Question: I'm new to programming on Xcode and can't really find out how to call the 'SecondViewController' window by pressing a button. The button is called Ingredients; I tried entering "'-(IBAction)Ingredients:(id)sender;' in the 'ViewController.h' and but then saw that there was the 'FirstViewController.h' and 'SecondViewController.h', same with First and second 'ViewControllers'.
Anyways, what I wanted to do was be able to click the "Ingredients" button and make it go to a completely different window, with a different background, and other texts as the first one. I'm not sure if I'm explaining myself correctly :(. Let me try an Image:

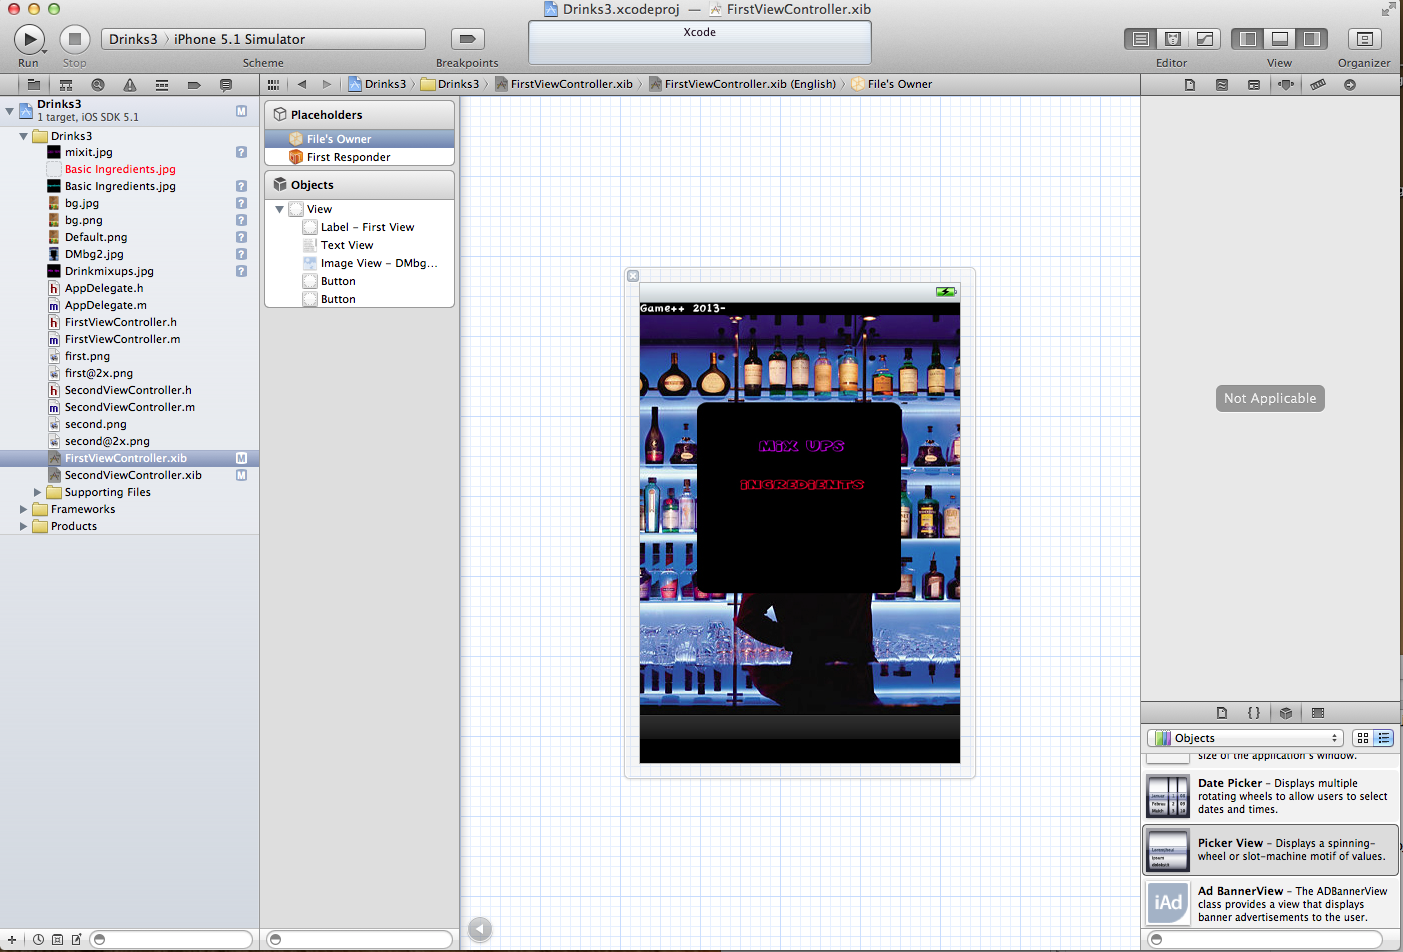
Answer: First of all, get some basic knowledge about 'Objective C'. Go to Apple developer website and you will get tons of tutorials & sample codes to learn.
Now, for your question:-
In 'firstViewController.m'
'''
First import SecondViewController.h
'''
On button click:-
'''
SecondViewController *secondVC = [[SecondViewController alloc] initWithNibName:@"SecondViewController" bundle:nil];
[self.navigationController pushViewController:secondVC animated:YES];
'''